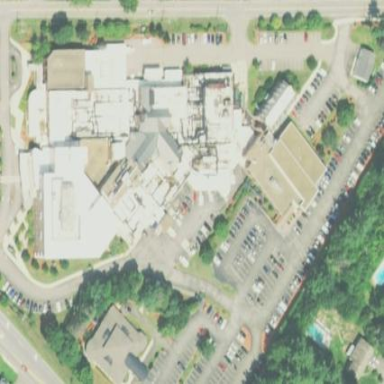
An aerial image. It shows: Hospital building.